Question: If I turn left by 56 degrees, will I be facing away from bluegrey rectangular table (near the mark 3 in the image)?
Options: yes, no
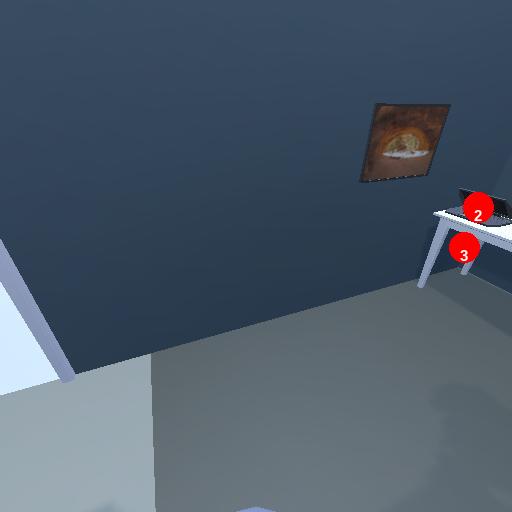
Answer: yes